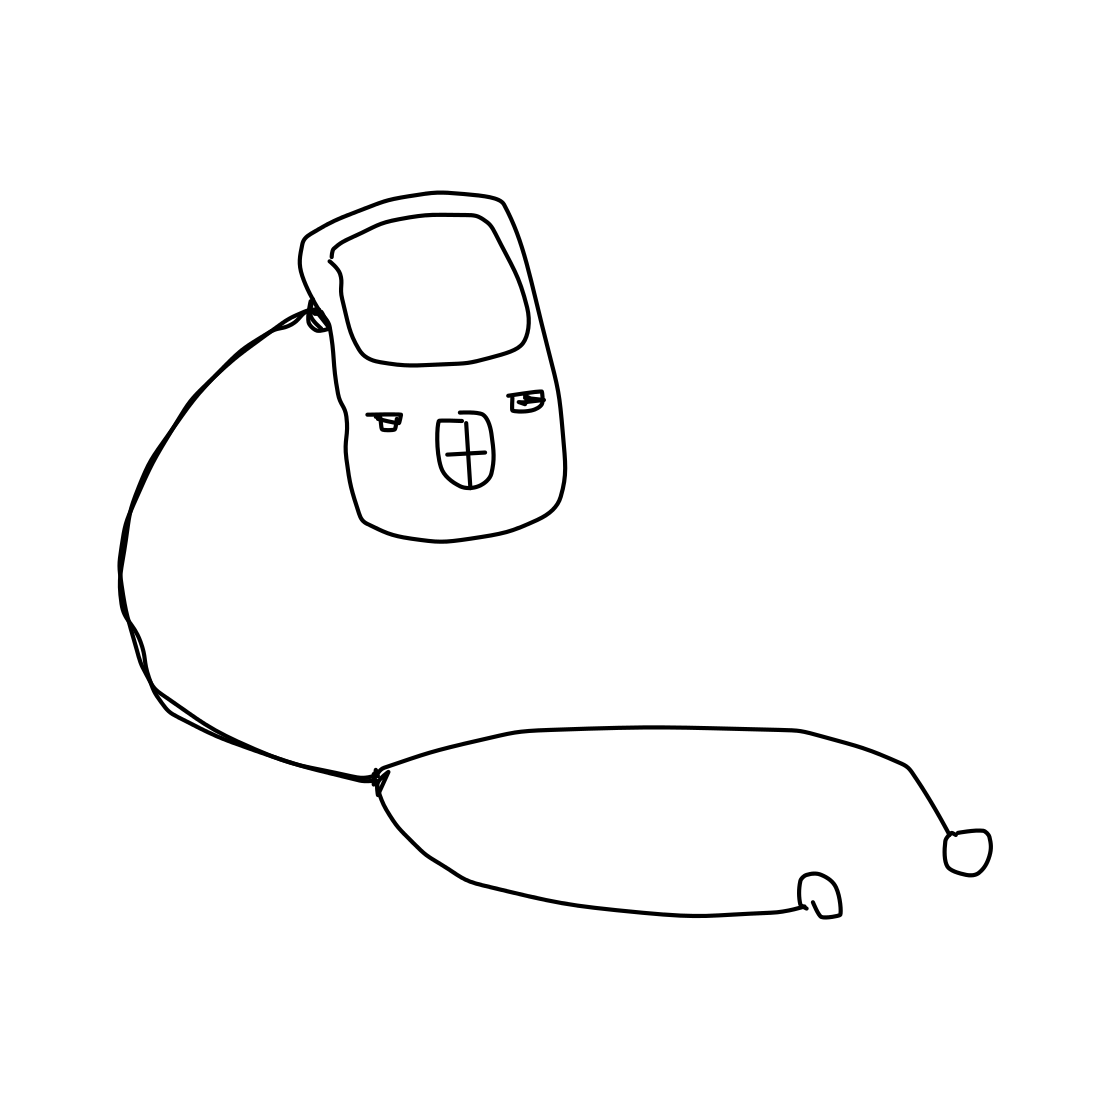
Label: ipod